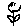
Label: flower